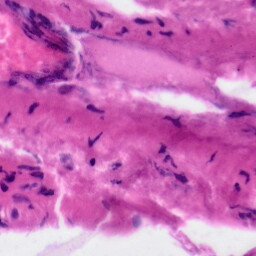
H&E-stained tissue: Tonsil